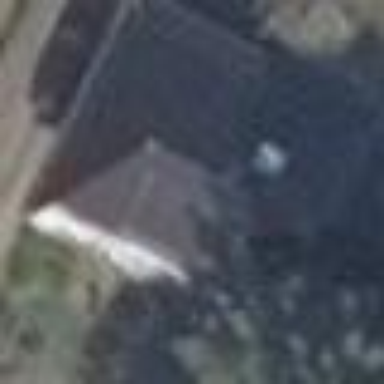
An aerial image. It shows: Building with hipped roof shape.